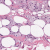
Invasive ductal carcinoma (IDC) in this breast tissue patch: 0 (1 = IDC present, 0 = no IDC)